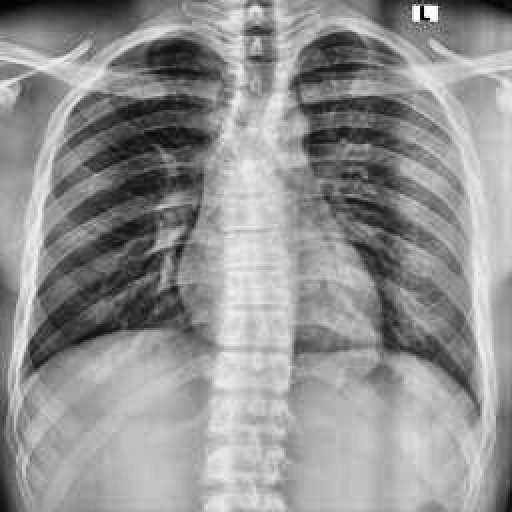
Finding: NORMAL